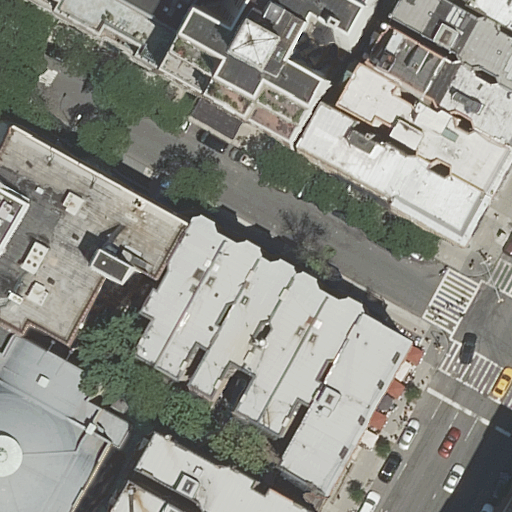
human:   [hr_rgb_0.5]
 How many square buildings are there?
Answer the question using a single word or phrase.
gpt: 0

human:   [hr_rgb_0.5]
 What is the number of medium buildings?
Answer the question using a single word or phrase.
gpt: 13

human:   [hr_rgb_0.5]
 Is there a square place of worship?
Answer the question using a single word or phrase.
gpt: no

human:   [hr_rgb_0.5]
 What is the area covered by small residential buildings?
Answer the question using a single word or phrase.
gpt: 79m2

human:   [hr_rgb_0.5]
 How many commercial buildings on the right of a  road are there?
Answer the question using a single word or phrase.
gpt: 0

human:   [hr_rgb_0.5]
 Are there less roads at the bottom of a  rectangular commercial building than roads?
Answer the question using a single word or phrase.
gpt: yes

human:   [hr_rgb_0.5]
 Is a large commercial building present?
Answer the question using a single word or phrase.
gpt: no

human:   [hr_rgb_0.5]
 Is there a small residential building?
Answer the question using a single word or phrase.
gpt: yes

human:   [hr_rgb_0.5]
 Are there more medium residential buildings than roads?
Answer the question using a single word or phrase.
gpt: yes

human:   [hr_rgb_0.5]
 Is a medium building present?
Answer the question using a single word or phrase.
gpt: yes

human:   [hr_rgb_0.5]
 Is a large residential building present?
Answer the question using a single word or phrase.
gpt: yes

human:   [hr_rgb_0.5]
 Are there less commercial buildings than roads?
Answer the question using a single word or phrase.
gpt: yes

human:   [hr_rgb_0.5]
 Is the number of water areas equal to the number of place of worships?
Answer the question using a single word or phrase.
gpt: no

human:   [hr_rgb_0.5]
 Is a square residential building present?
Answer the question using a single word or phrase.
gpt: no

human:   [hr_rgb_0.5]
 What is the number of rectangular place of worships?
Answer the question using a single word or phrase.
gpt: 0

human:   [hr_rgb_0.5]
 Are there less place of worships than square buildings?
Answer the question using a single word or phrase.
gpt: no

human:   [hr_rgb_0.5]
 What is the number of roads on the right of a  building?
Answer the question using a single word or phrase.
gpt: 3

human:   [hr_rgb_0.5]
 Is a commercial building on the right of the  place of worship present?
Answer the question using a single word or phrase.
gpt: no

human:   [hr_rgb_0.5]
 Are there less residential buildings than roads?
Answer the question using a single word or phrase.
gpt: no

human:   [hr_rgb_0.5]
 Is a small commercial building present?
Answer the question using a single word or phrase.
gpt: no

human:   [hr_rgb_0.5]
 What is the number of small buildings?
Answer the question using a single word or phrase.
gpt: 2

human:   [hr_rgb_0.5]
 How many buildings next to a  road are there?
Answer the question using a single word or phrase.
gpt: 18

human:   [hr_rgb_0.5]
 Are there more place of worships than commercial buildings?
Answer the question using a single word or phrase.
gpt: yes

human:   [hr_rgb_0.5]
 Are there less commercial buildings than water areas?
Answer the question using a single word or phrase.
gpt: no

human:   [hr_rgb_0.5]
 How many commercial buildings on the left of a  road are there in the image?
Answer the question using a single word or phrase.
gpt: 0

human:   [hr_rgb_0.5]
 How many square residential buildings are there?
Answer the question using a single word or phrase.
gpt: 0

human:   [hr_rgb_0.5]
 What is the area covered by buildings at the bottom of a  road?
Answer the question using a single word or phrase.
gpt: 2221m2

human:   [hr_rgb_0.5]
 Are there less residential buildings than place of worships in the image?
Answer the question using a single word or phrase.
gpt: no

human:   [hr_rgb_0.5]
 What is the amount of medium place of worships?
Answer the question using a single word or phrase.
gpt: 0

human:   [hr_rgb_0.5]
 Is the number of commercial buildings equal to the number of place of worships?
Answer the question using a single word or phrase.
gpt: no

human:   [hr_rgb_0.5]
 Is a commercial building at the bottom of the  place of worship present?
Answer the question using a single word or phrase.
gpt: no

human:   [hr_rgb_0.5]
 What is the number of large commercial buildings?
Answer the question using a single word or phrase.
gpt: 0

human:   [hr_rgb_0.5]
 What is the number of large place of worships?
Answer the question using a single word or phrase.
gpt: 1

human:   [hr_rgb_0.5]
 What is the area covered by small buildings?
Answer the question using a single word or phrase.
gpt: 79m2

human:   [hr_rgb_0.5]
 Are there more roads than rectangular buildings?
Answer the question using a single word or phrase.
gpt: no

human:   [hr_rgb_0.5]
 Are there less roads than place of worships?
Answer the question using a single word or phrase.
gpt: no